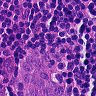
Metastatic tissue present: yes